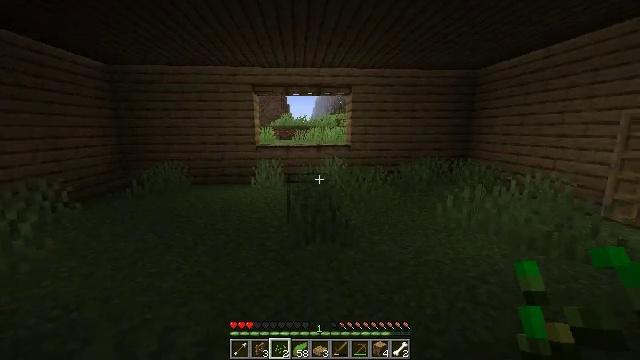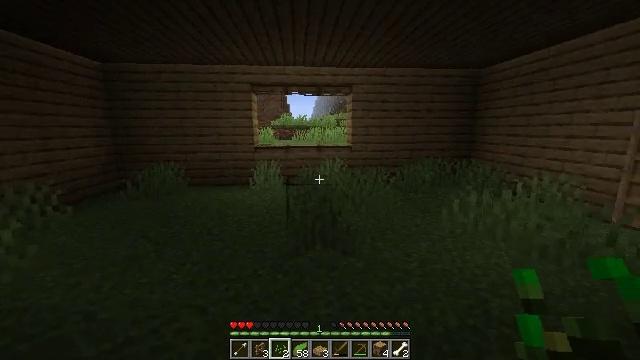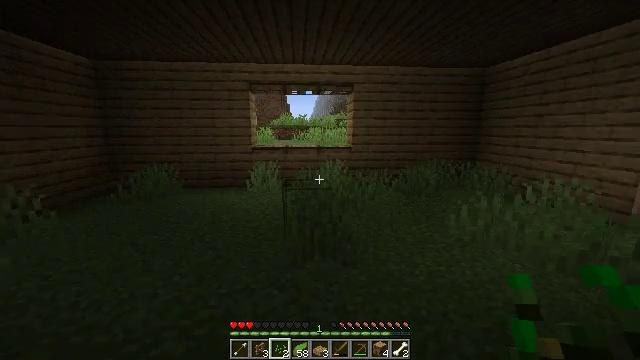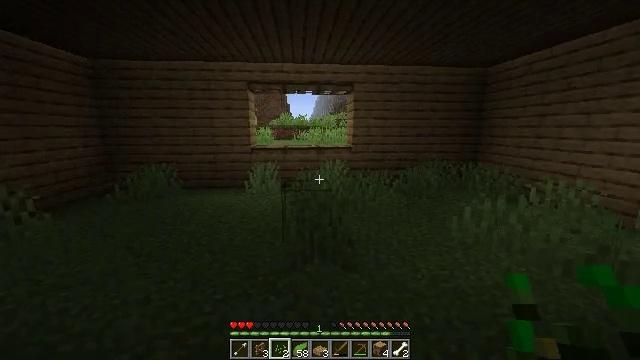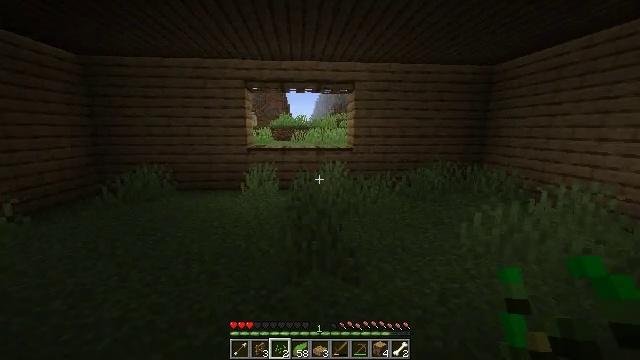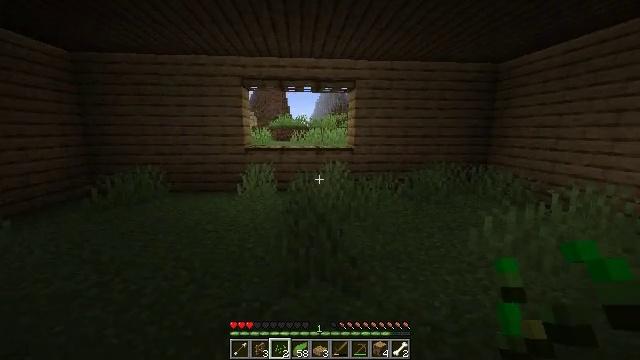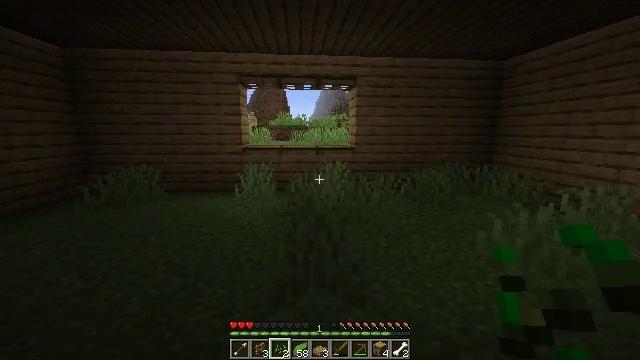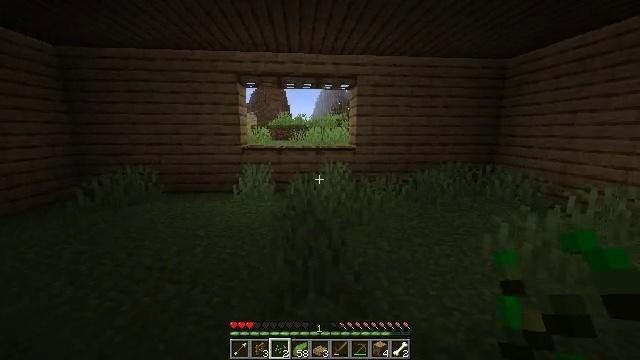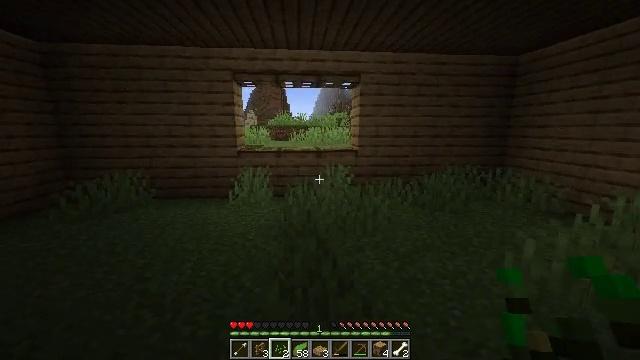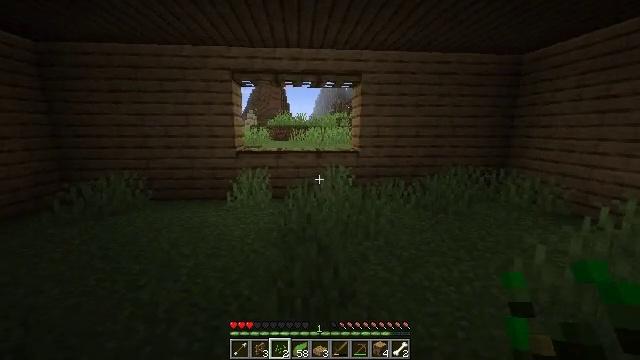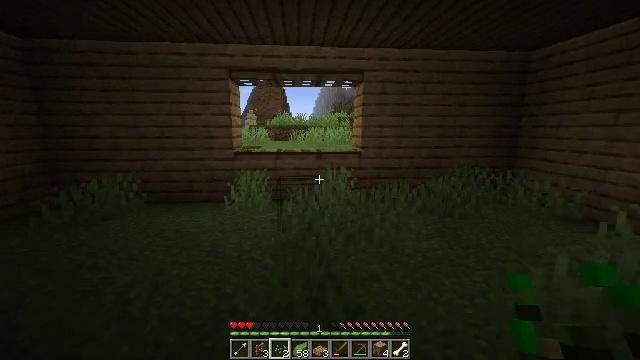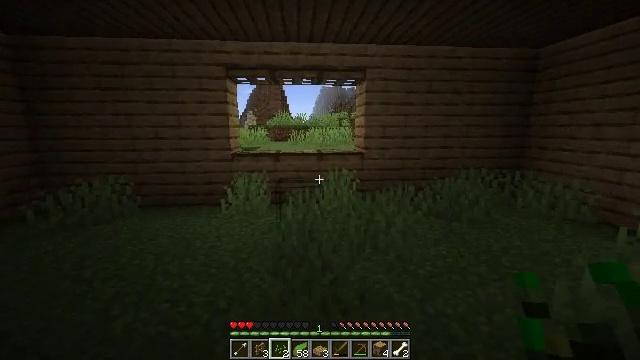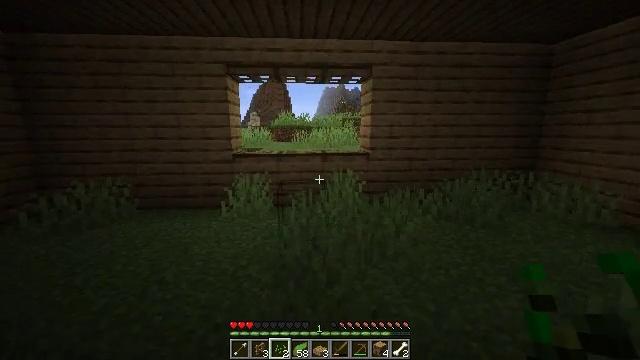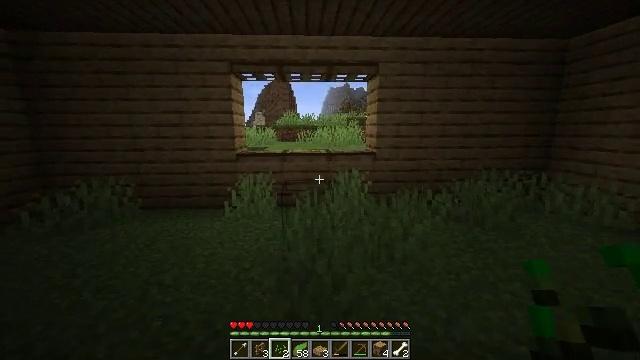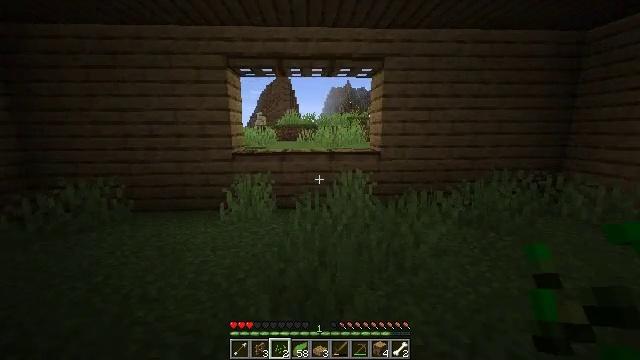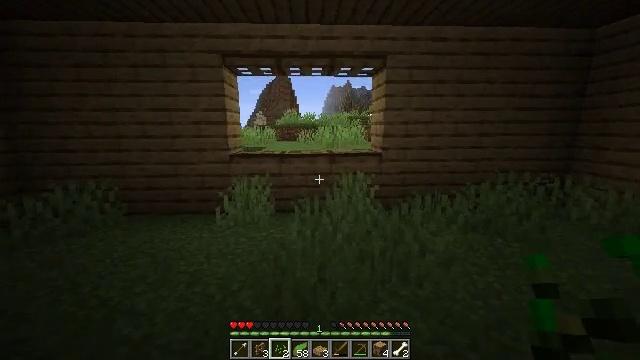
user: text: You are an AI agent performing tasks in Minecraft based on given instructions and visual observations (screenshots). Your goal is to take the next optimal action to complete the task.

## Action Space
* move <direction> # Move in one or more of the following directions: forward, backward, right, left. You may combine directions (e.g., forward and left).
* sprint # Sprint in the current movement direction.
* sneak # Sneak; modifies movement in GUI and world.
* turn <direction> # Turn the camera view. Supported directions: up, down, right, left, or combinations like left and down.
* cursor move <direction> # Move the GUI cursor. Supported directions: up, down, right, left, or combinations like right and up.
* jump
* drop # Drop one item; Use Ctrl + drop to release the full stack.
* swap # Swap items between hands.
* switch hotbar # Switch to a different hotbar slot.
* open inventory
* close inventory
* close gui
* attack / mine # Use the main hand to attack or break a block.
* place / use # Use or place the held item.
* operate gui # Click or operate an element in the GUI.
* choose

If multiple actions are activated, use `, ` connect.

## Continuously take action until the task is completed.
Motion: motion action
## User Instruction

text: Collect the rose bush for decoration.
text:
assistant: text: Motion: move forward
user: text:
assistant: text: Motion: move forward
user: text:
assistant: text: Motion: move forward
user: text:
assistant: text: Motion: move forward
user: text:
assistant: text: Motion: move forward
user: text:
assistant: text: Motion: move forward
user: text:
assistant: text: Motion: move forward
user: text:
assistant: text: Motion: move forward
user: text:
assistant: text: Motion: move forward
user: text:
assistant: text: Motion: move forward
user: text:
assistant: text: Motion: move forward
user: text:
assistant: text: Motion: move forward
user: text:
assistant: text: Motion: move forward, turn left
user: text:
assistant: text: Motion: move forward
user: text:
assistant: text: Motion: move forward
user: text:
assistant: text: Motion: move forward
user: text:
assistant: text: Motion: move forward
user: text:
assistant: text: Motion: move forward
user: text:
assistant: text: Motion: move forward
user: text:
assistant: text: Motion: move forward
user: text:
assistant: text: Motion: move forward
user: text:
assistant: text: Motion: move forward
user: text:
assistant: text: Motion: move forward
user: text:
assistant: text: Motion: move forward
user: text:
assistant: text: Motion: move forward
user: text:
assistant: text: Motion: move forward
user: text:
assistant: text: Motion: move forward
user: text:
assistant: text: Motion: move forward
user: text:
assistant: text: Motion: move forward
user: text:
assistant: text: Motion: move forward